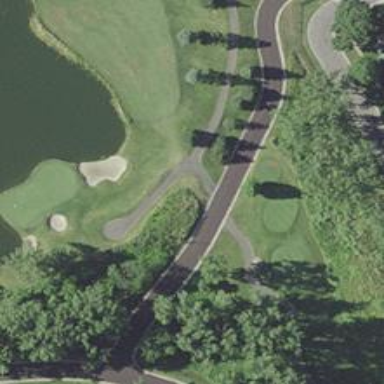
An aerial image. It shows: Marked zebra crossing on path used as golf cartpath.